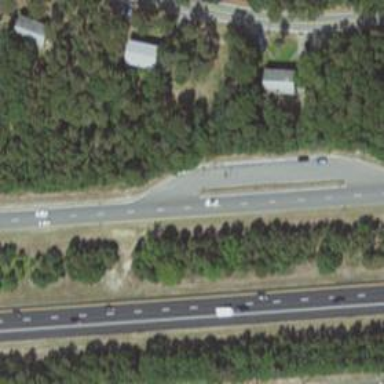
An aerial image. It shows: Asphalt motorway.